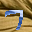
Label: 7